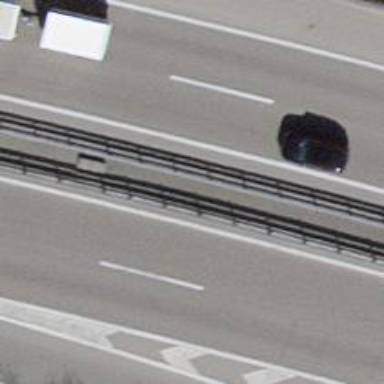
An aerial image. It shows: Asphalt surface tunnel on motorway link.